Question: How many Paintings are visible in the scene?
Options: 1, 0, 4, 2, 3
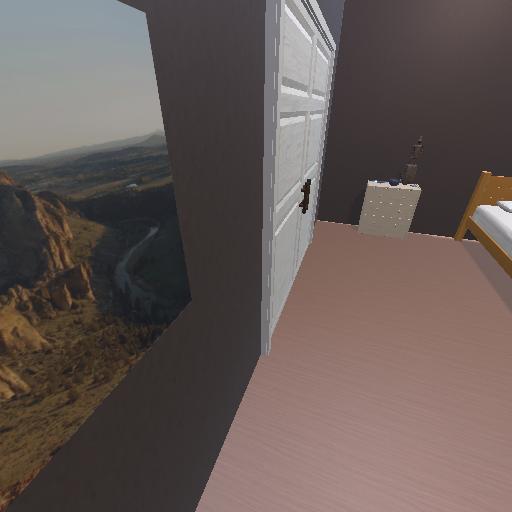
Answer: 1